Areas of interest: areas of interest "Parking Lot"
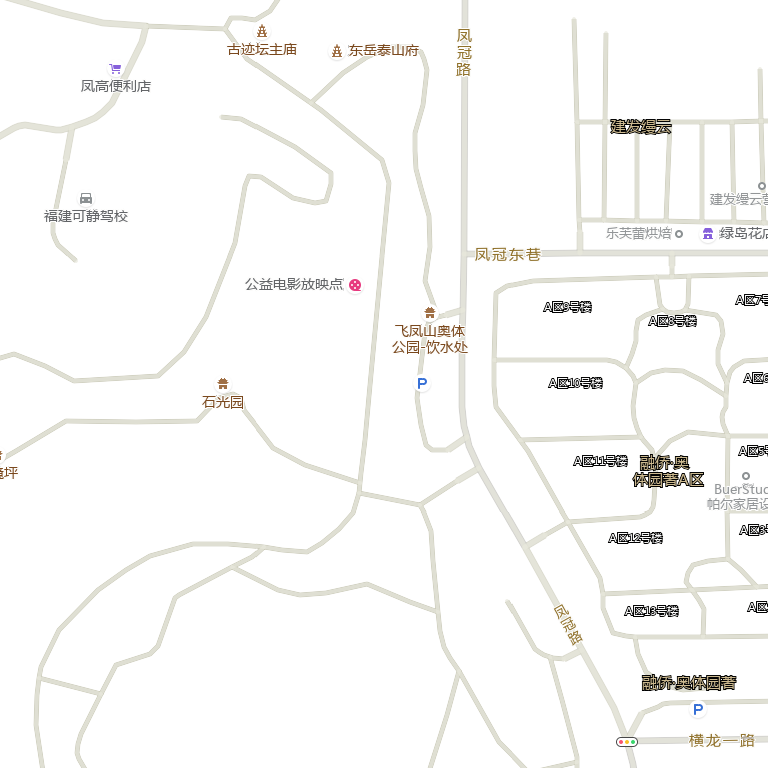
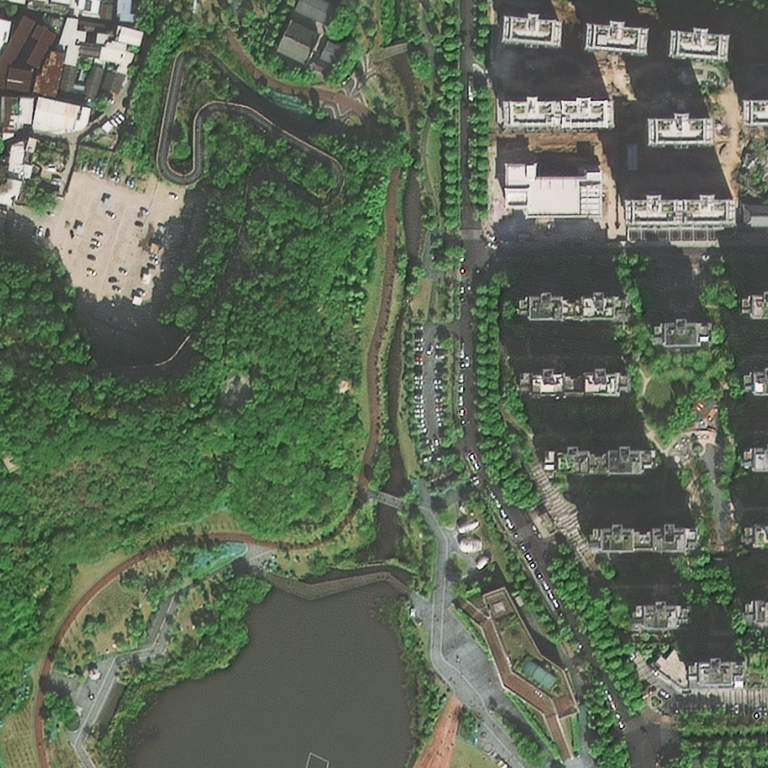